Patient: sex M, age 42
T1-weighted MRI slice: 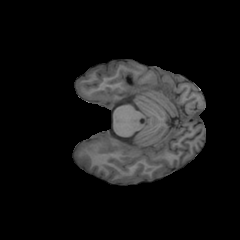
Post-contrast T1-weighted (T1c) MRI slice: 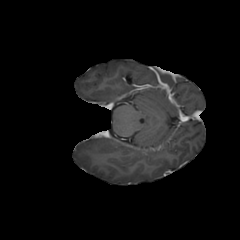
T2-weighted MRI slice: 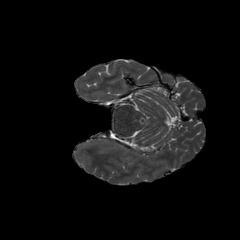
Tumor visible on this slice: no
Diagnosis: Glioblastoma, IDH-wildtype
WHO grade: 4